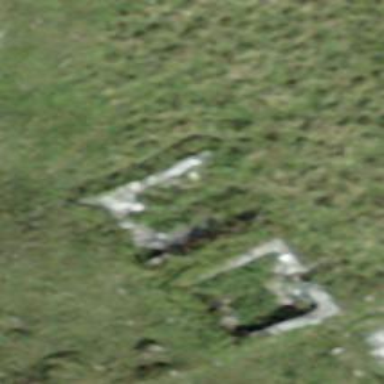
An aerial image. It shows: Ruins of building.